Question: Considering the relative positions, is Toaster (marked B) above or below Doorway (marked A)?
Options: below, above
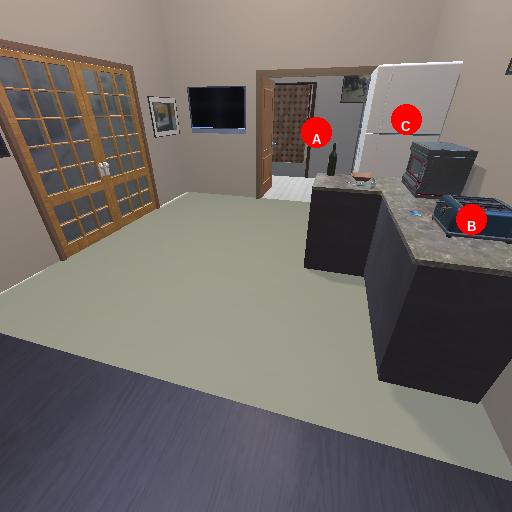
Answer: below